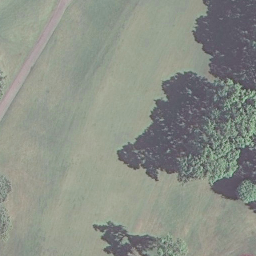
Label: golf course